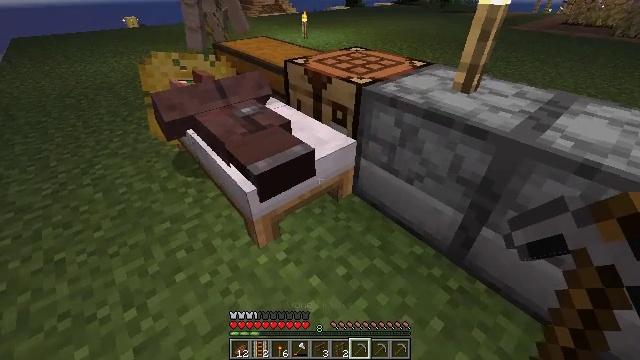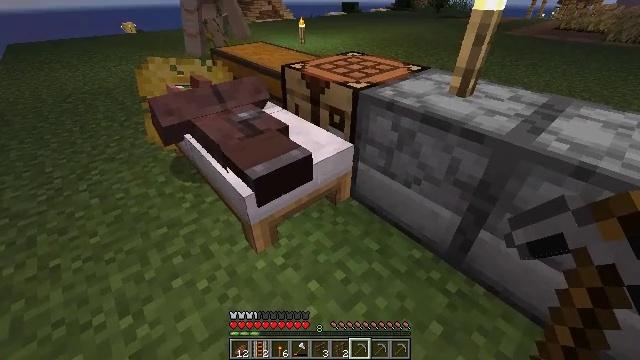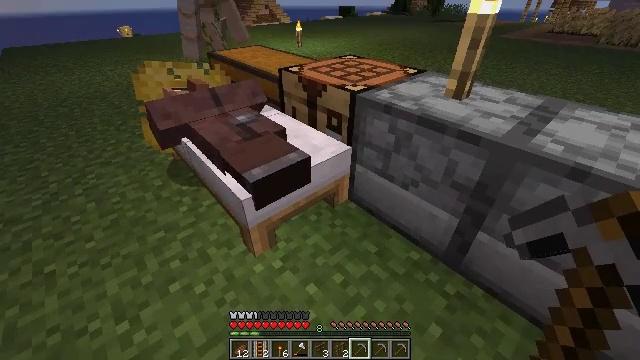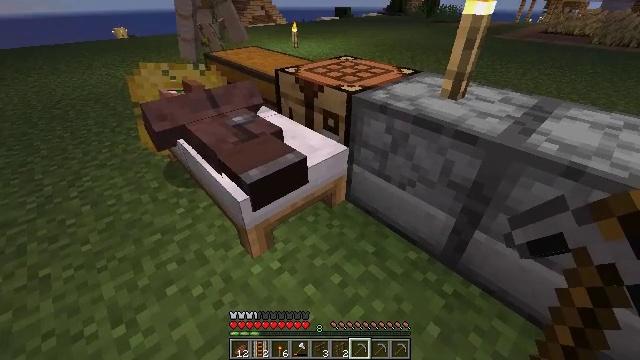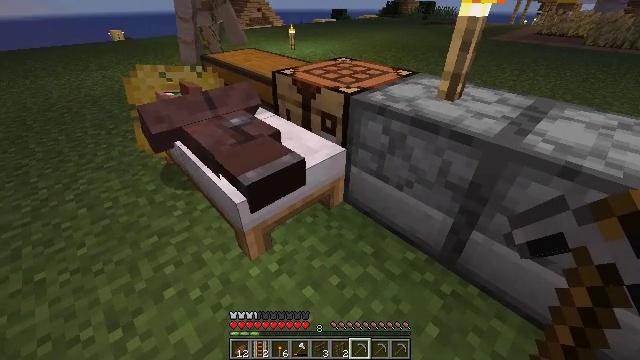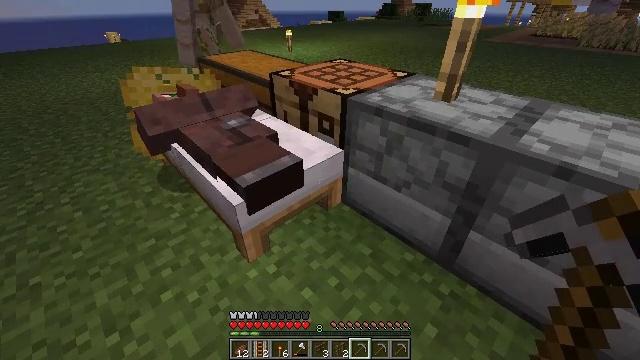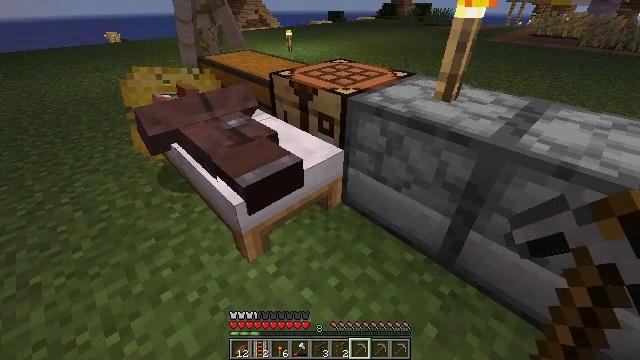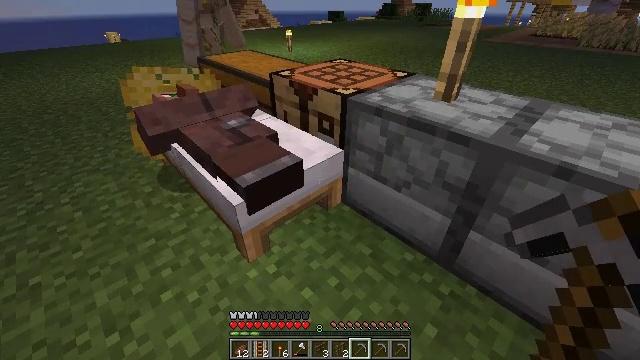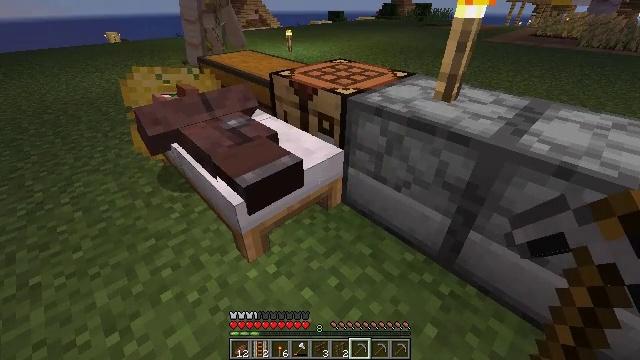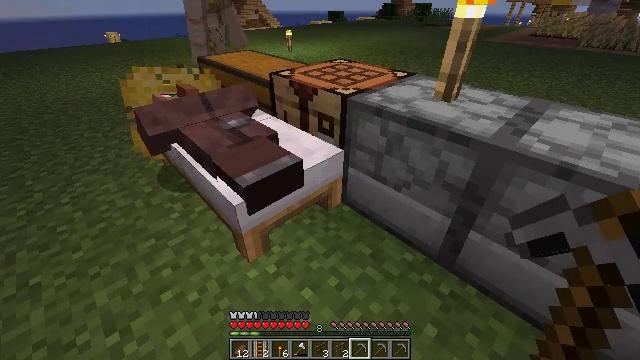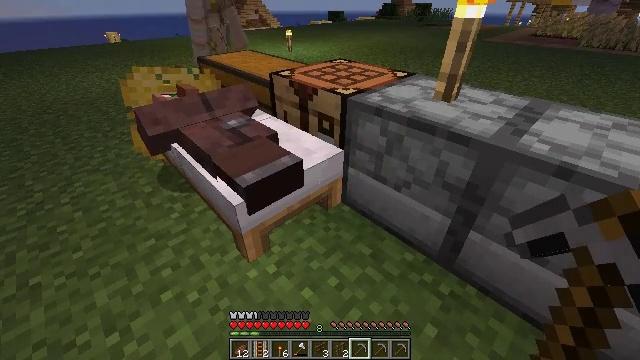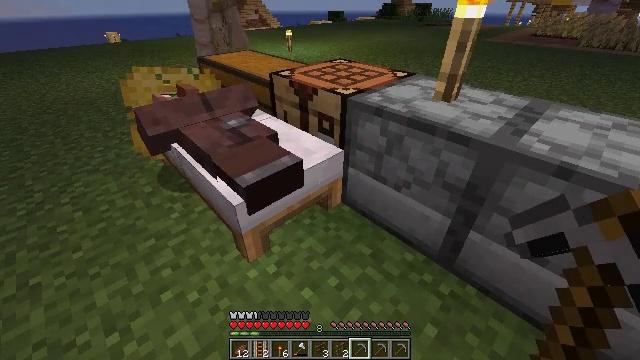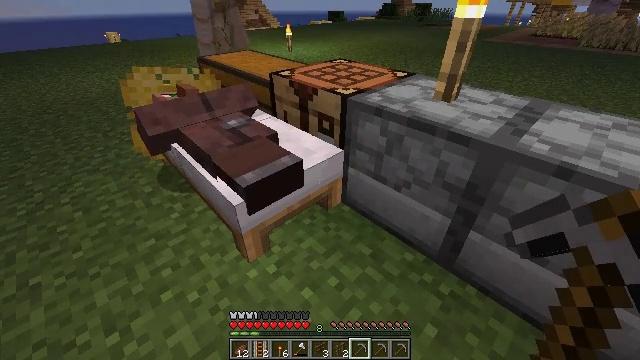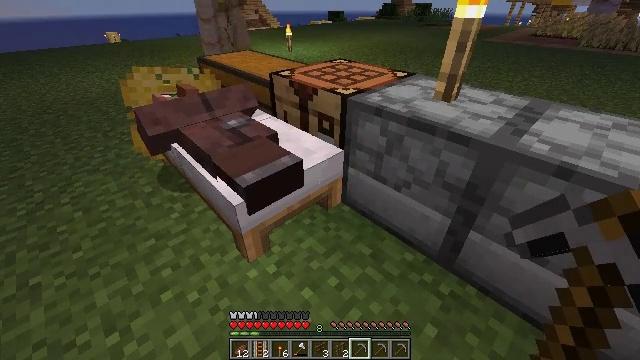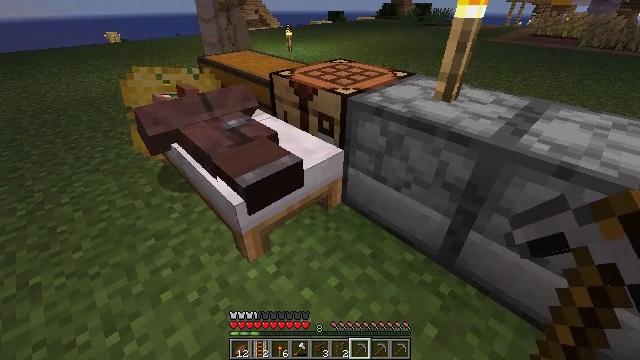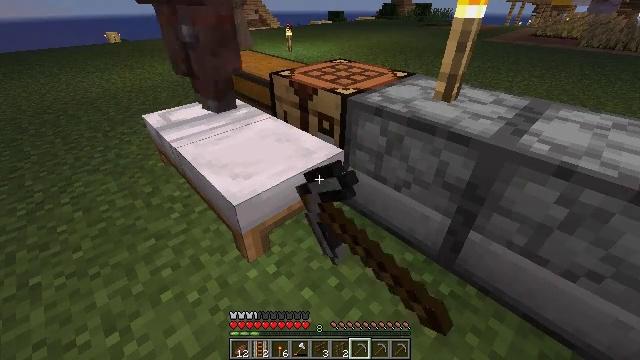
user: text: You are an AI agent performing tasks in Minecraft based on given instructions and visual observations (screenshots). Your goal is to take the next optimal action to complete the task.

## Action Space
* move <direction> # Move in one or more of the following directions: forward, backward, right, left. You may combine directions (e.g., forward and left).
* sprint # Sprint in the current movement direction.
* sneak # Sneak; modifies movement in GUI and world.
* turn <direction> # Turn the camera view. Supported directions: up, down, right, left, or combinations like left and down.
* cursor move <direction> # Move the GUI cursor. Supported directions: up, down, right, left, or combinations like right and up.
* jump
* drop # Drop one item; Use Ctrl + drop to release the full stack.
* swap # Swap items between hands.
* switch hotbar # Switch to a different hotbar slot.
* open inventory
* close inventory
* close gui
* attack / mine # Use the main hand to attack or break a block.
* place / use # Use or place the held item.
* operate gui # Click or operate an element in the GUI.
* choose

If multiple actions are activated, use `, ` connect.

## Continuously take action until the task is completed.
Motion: motion action
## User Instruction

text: Remove the ladder from its position.
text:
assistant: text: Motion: no_op
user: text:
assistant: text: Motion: no_op
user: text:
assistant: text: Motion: no_op
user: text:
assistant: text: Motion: no_op
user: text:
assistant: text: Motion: no_op
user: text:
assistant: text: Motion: no_op
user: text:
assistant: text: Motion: no_op
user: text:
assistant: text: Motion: no_op
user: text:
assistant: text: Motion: use / place
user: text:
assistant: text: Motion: use / place
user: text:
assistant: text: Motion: use / place
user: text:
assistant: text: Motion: use / place
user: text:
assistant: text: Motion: no_op
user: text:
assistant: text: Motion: no_op
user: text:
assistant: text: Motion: no_op
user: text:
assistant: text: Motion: no_op
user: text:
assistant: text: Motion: no_op
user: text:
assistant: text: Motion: no_op
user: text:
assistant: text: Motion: no_op
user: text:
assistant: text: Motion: no_op
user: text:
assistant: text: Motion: no_op
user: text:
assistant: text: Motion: no_op
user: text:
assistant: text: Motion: no_op
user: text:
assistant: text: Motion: no_op
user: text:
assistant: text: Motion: no_op
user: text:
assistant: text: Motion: use / place
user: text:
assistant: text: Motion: use / place
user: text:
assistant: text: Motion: use / place
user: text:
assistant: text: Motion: no_op
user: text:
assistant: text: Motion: no_op